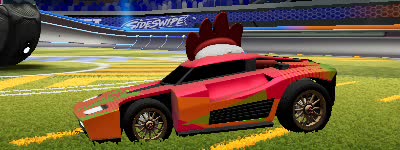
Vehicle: breakout